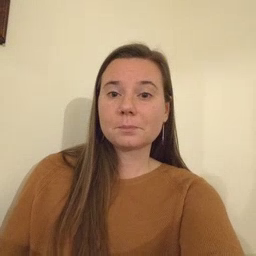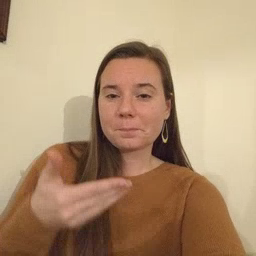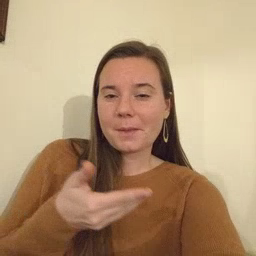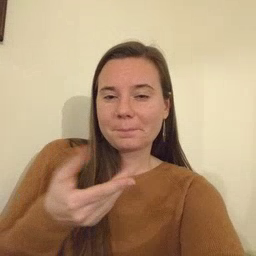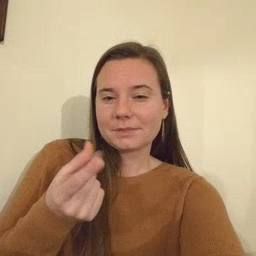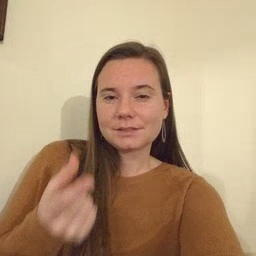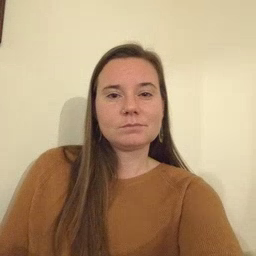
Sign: puppy